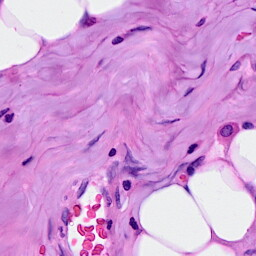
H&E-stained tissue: Breast